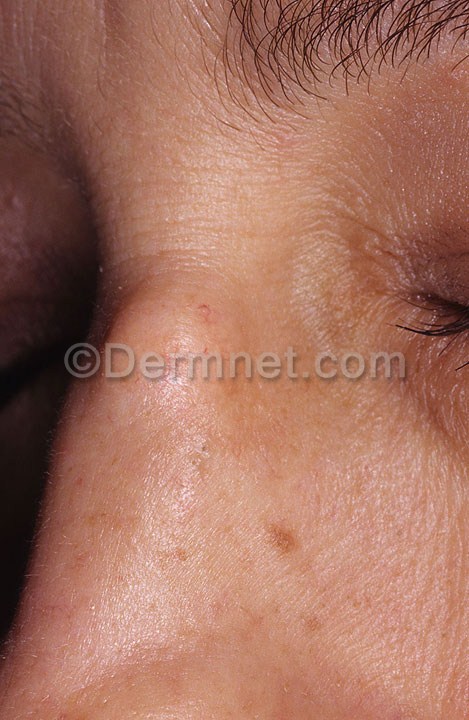
Disease: Seborrheic Keratoses and other Benign Tumors